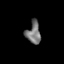
Tissue: skin
Cell type: Epithelial cells
Senescence score: 0.2128
Nuclear area (px): 304
Mean DAPI intensity: 116.368